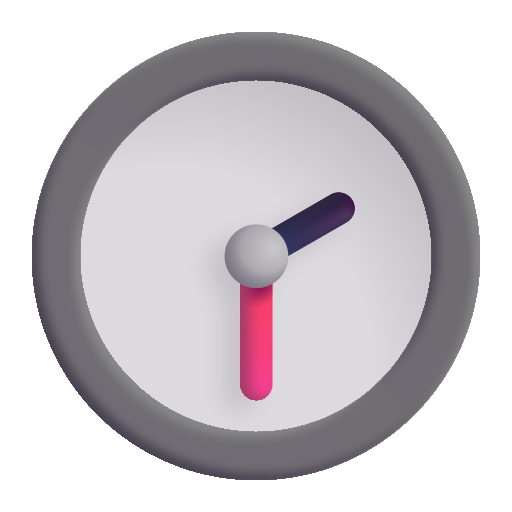
two thirty color